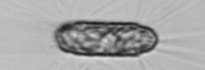
Label: Corethron_hystrix